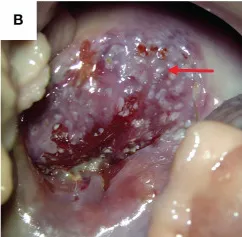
Morphology of cervical lesions. (B) Vinegar test: opaque white spots with the white color fading slowly and presence of mosaic blood vessels.
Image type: medical_photograph (other_medical_photograph)